Question: I want to integrate shopware in my application and I have a problem with the api.
I used dockware.io solution to get started with shopware and create a demo store. I was able to create customers and products and place orders.
But while I request the order through the API, I am not able to get lineItems of the order, it is always null. I have the same problem with the deliveries attribute. Here is a screenshot of the response to my request.

Why am I not receiving the items in the reply? Is there any other request I can make to receive them?
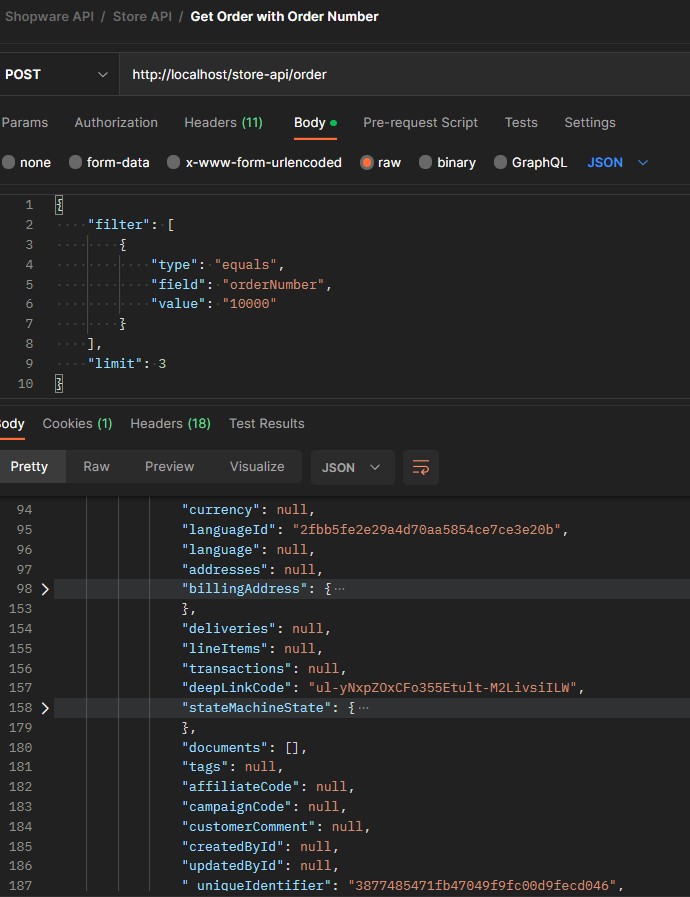
Answer: You need to add the 'lineItems' association in the request body of your API request. Same for the 'deliveries' association and so on.
'''
{
"associations": {
"lineItems": [],
"deliveries": []
}
}
'''